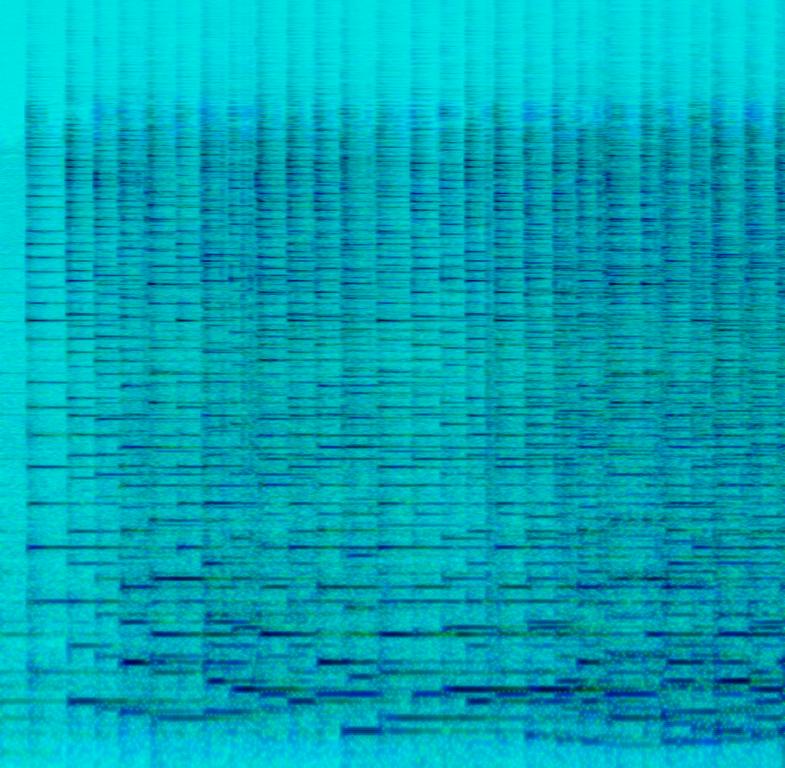
This audio contains someone playing a classical piece on a cembalo.
This song may be playing at a theater.